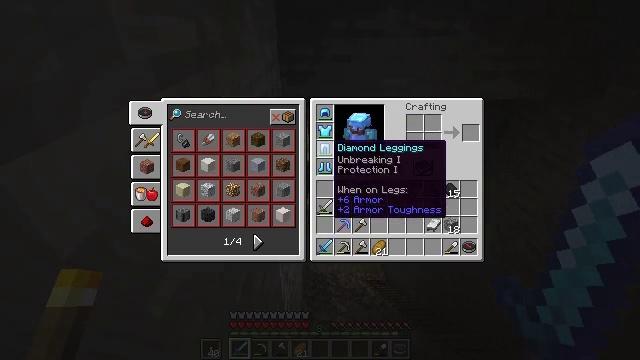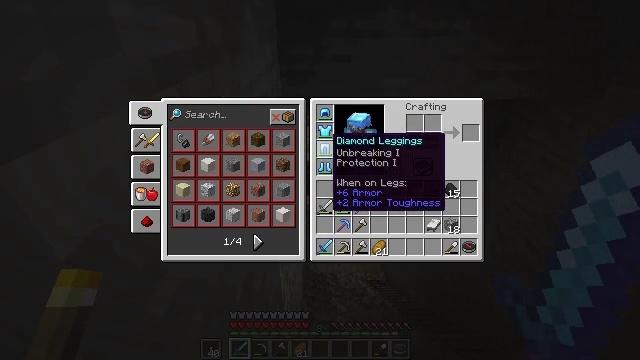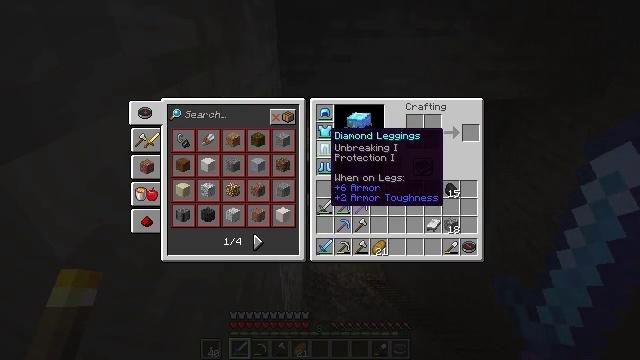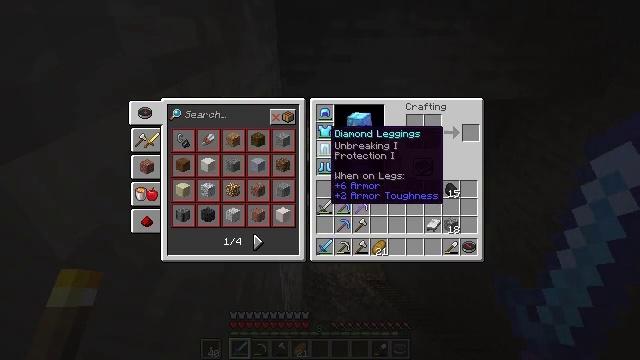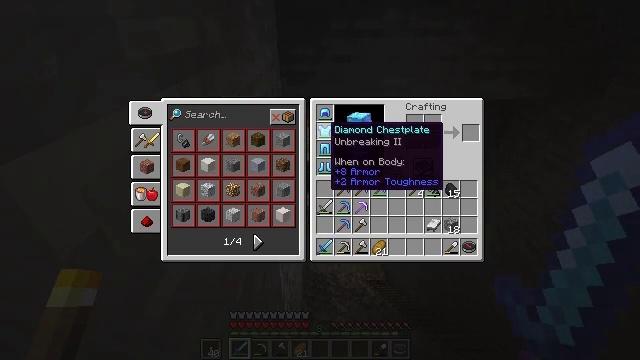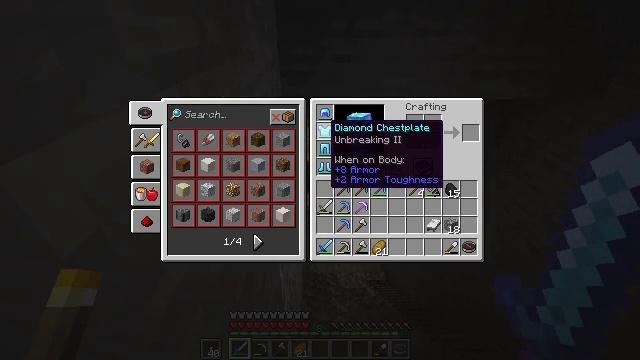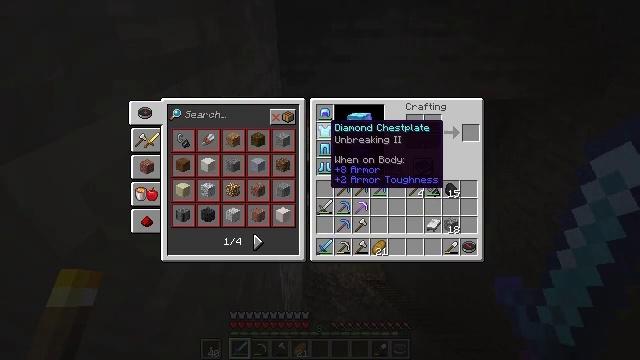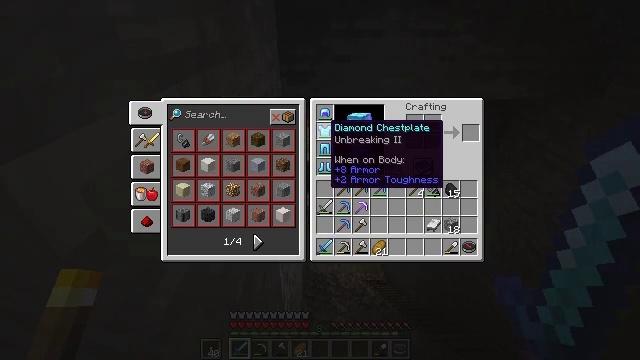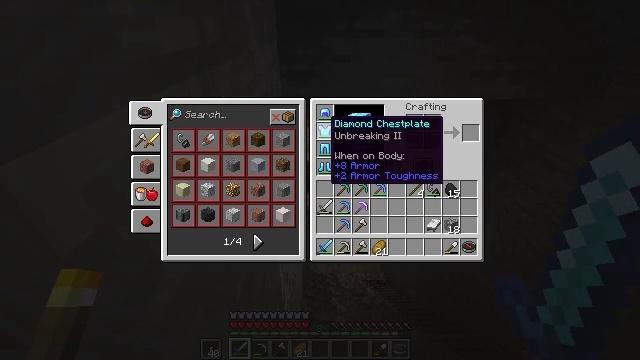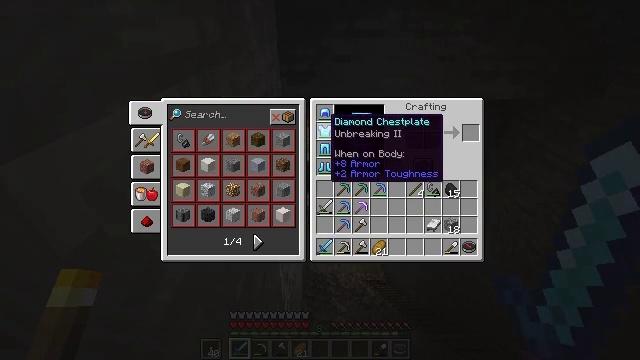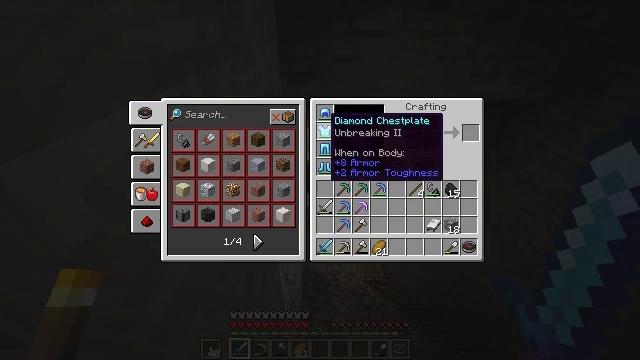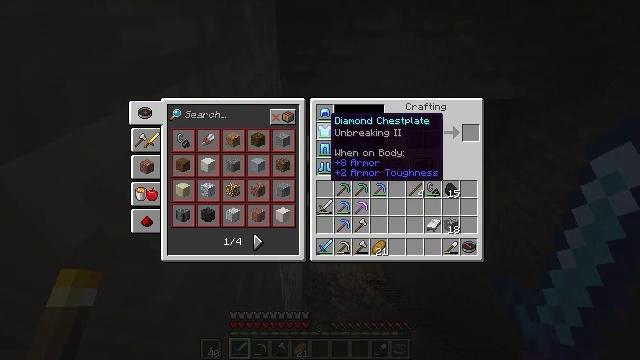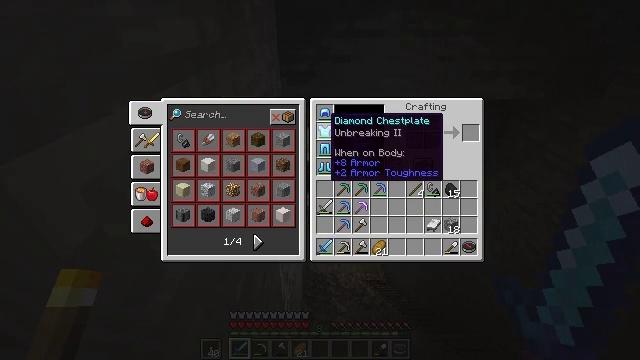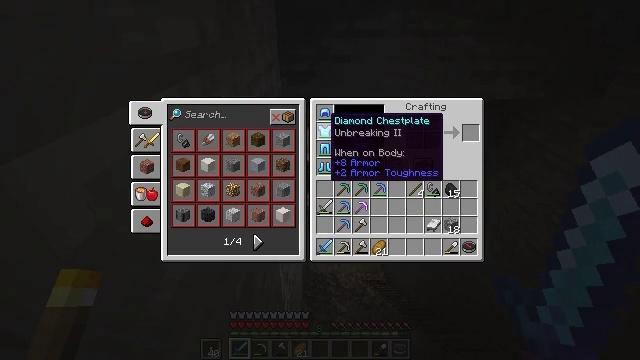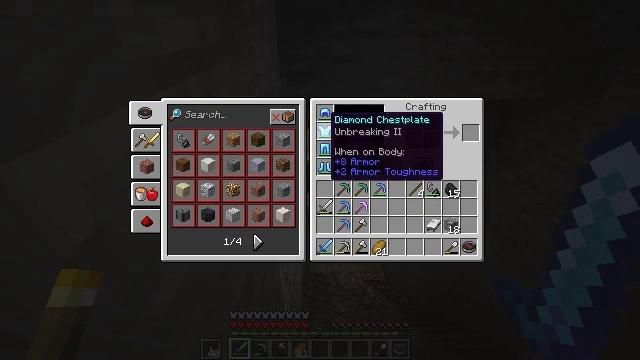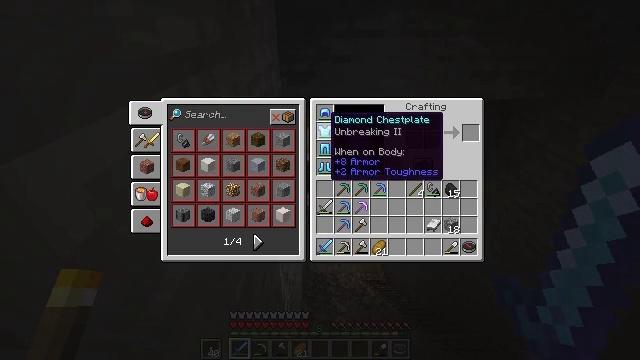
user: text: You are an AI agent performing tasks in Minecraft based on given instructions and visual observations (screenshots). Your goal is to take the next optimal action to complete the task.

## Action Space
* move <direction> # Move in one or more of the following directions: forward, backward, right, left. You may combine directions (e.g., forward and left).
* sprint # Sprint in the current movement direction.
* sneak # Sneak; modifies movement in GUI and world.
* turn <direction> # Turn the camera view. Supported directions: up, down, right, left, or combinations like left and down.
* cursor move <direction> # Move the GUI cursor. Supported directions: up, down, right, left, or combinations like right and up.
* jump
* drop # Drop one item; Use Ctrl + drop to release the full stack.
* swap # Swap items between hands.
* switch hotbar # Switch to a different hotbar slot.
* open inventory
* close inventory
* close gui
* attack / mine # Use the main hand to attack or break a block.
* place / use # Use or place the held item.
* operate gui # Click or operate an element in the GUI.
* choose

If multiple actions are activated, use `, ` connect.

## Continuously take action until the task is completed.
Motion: motion action
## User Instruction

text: Collect the redstone wall torch from the wall.
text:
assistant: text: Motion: move forward, cursor move up
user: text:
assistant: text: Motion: move forward
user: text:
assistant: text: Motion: move forward
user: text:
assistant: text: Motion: move forward
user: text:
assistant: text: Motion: move forward
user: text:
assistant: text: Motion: move forward
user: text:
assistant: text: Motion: move forward
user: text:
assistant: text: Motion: move forward
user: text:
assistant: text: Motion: move forward
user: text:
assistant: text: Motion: move forward
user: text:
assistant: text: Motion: move forward
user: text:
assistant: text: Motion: move forward
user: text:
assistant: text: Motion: move forward
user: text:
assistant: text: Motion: move forward
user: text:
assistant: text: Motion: move forward
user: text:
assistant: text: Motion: move forward
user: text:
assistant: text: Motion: move forward
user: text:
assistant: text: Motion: move forward
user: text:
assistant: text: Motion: move forward
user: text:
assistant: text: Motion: move forward
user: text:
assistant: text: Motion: move forward
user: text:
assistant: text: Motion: move forward
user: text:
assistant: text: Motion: move forward
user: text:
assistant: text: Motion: move forward
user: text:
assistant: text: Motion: move forward
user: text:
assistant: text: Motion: move forward
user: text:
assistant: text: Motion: move forward
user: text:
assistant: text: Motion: move forward
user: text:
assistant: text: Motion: move forward
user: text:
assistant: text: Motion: move forward